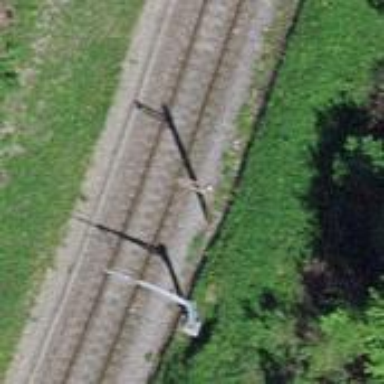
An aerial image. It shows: Railway with electrified contact lines.